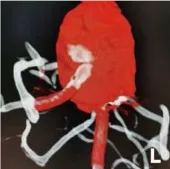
Stage 1. Dual-volume reconstruction imaging showing all the vessels were patent.
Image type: radiology (ct)